Question: I have a web application where users can see their created tasks from a database.
I want to build a second application that calls all entries of the database and checks if the task is still up-to-date or expired. I am looking for a solution where my second application can force all sessions of my first application to reload their data.
Is there a way to call a method that can effect all running sessions?
'''
public void callUpdate()
{
//get running Sessions of App1
//send update event
}
public void EventListener(updateEvent)
{
//reload data
}
'''
or something like this?
This image may help to understand the problem:

I've also looked for solutions with web services and servlets but I didn't find something that could help me with my problem. Or I didn't use the right keywords when searching.
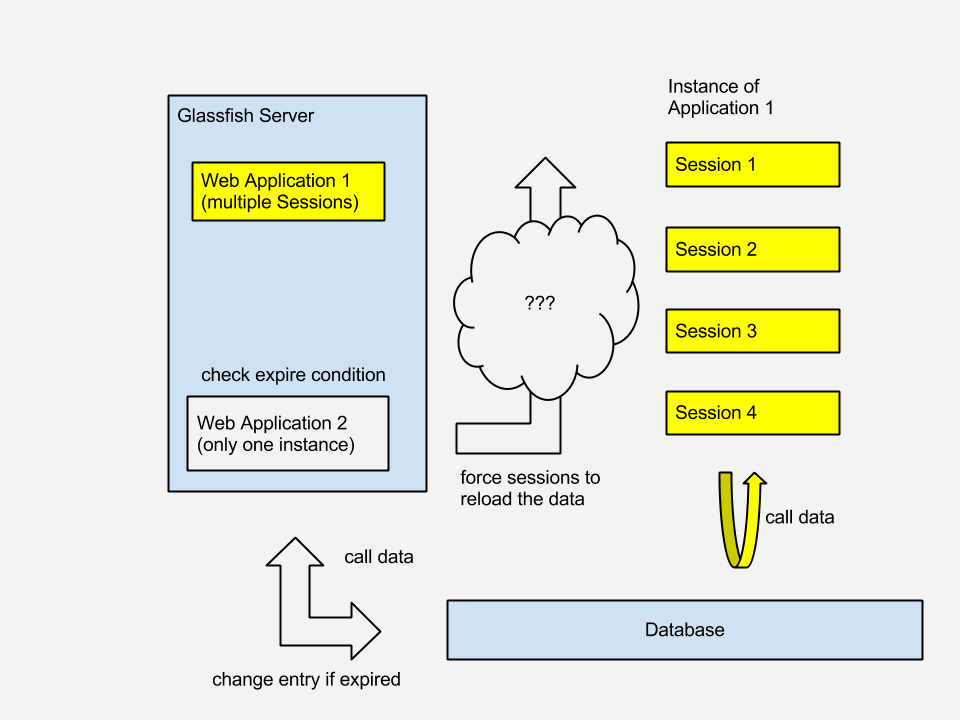
Answer: You could use a JMS solution which would loosely couple the applications. webApp1 could send a message (CheckForExpiredTasks) to a Queue which triggers the task checking. webApp2 would listen for that messages and, when received, perform the work which looks for expired tasks. If the scenario arises where you want to expire the running sessions, webApp2 sends a "ExpireAllSessions" message to a Queue. webApp1, listening on the right Queue, would receive this message and expire all of it's running sessions.
Using JMS would be nice, in that it doesn't matter whether the two applications are deployed. As long as they can get to the data. webApp2 wouldn't need to be a webApplication, per se. Just a light services application using EJBs or Spring.
Hope this helps